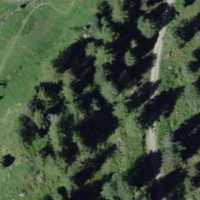
EUNIS habitat code: 26
Species observed at this site:
Vaccinium vitis-idaea
Nucifraga caryocatactes